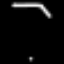
Label: octagon